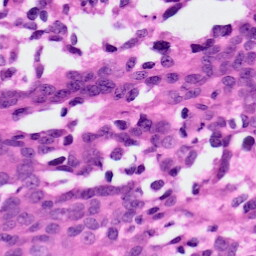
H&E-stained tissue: Ovarian